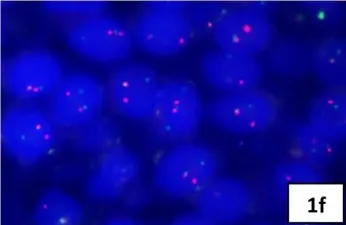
Ki67, x100, f. FISH for EWSR1 showing break-apart red and green signals.
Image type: pathology (fish)